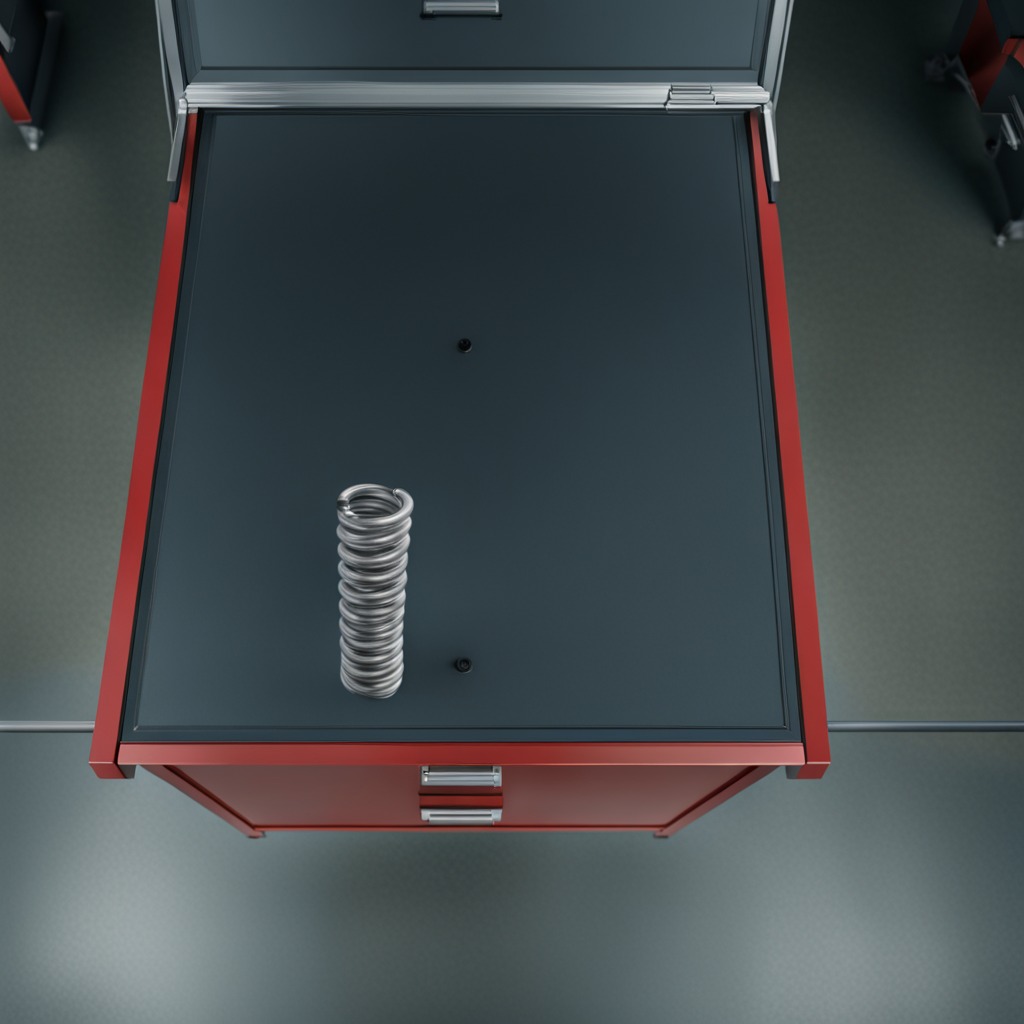
A coiled metal spring is lying on the toolbox surface.